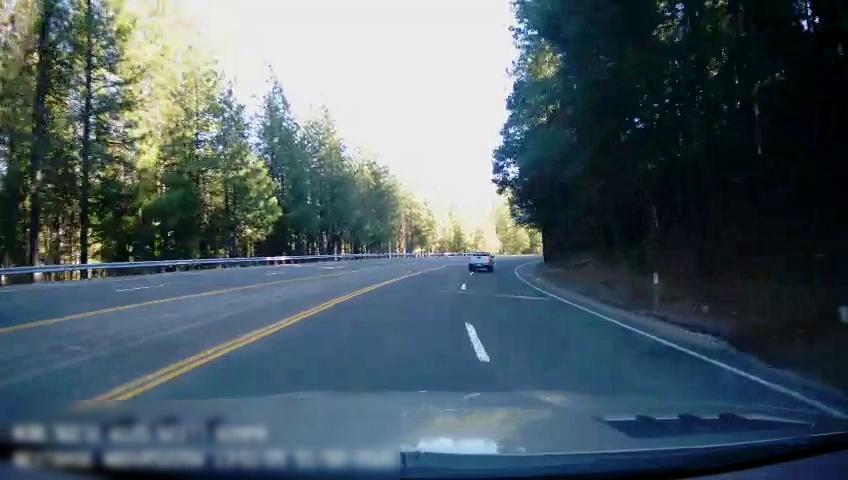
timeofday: Day
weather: Sunny
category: Drivable Space
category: Vehicles | Truck
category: Lanes | Current Lane
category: Lanes | Alternate Lane
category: Lanes | Current Lane
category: Lanes | Alternate Lane
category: Lanes | Opposite Lane
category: Lanes | Opposite Lane
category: Lanes | Opposite Lane